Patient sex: M
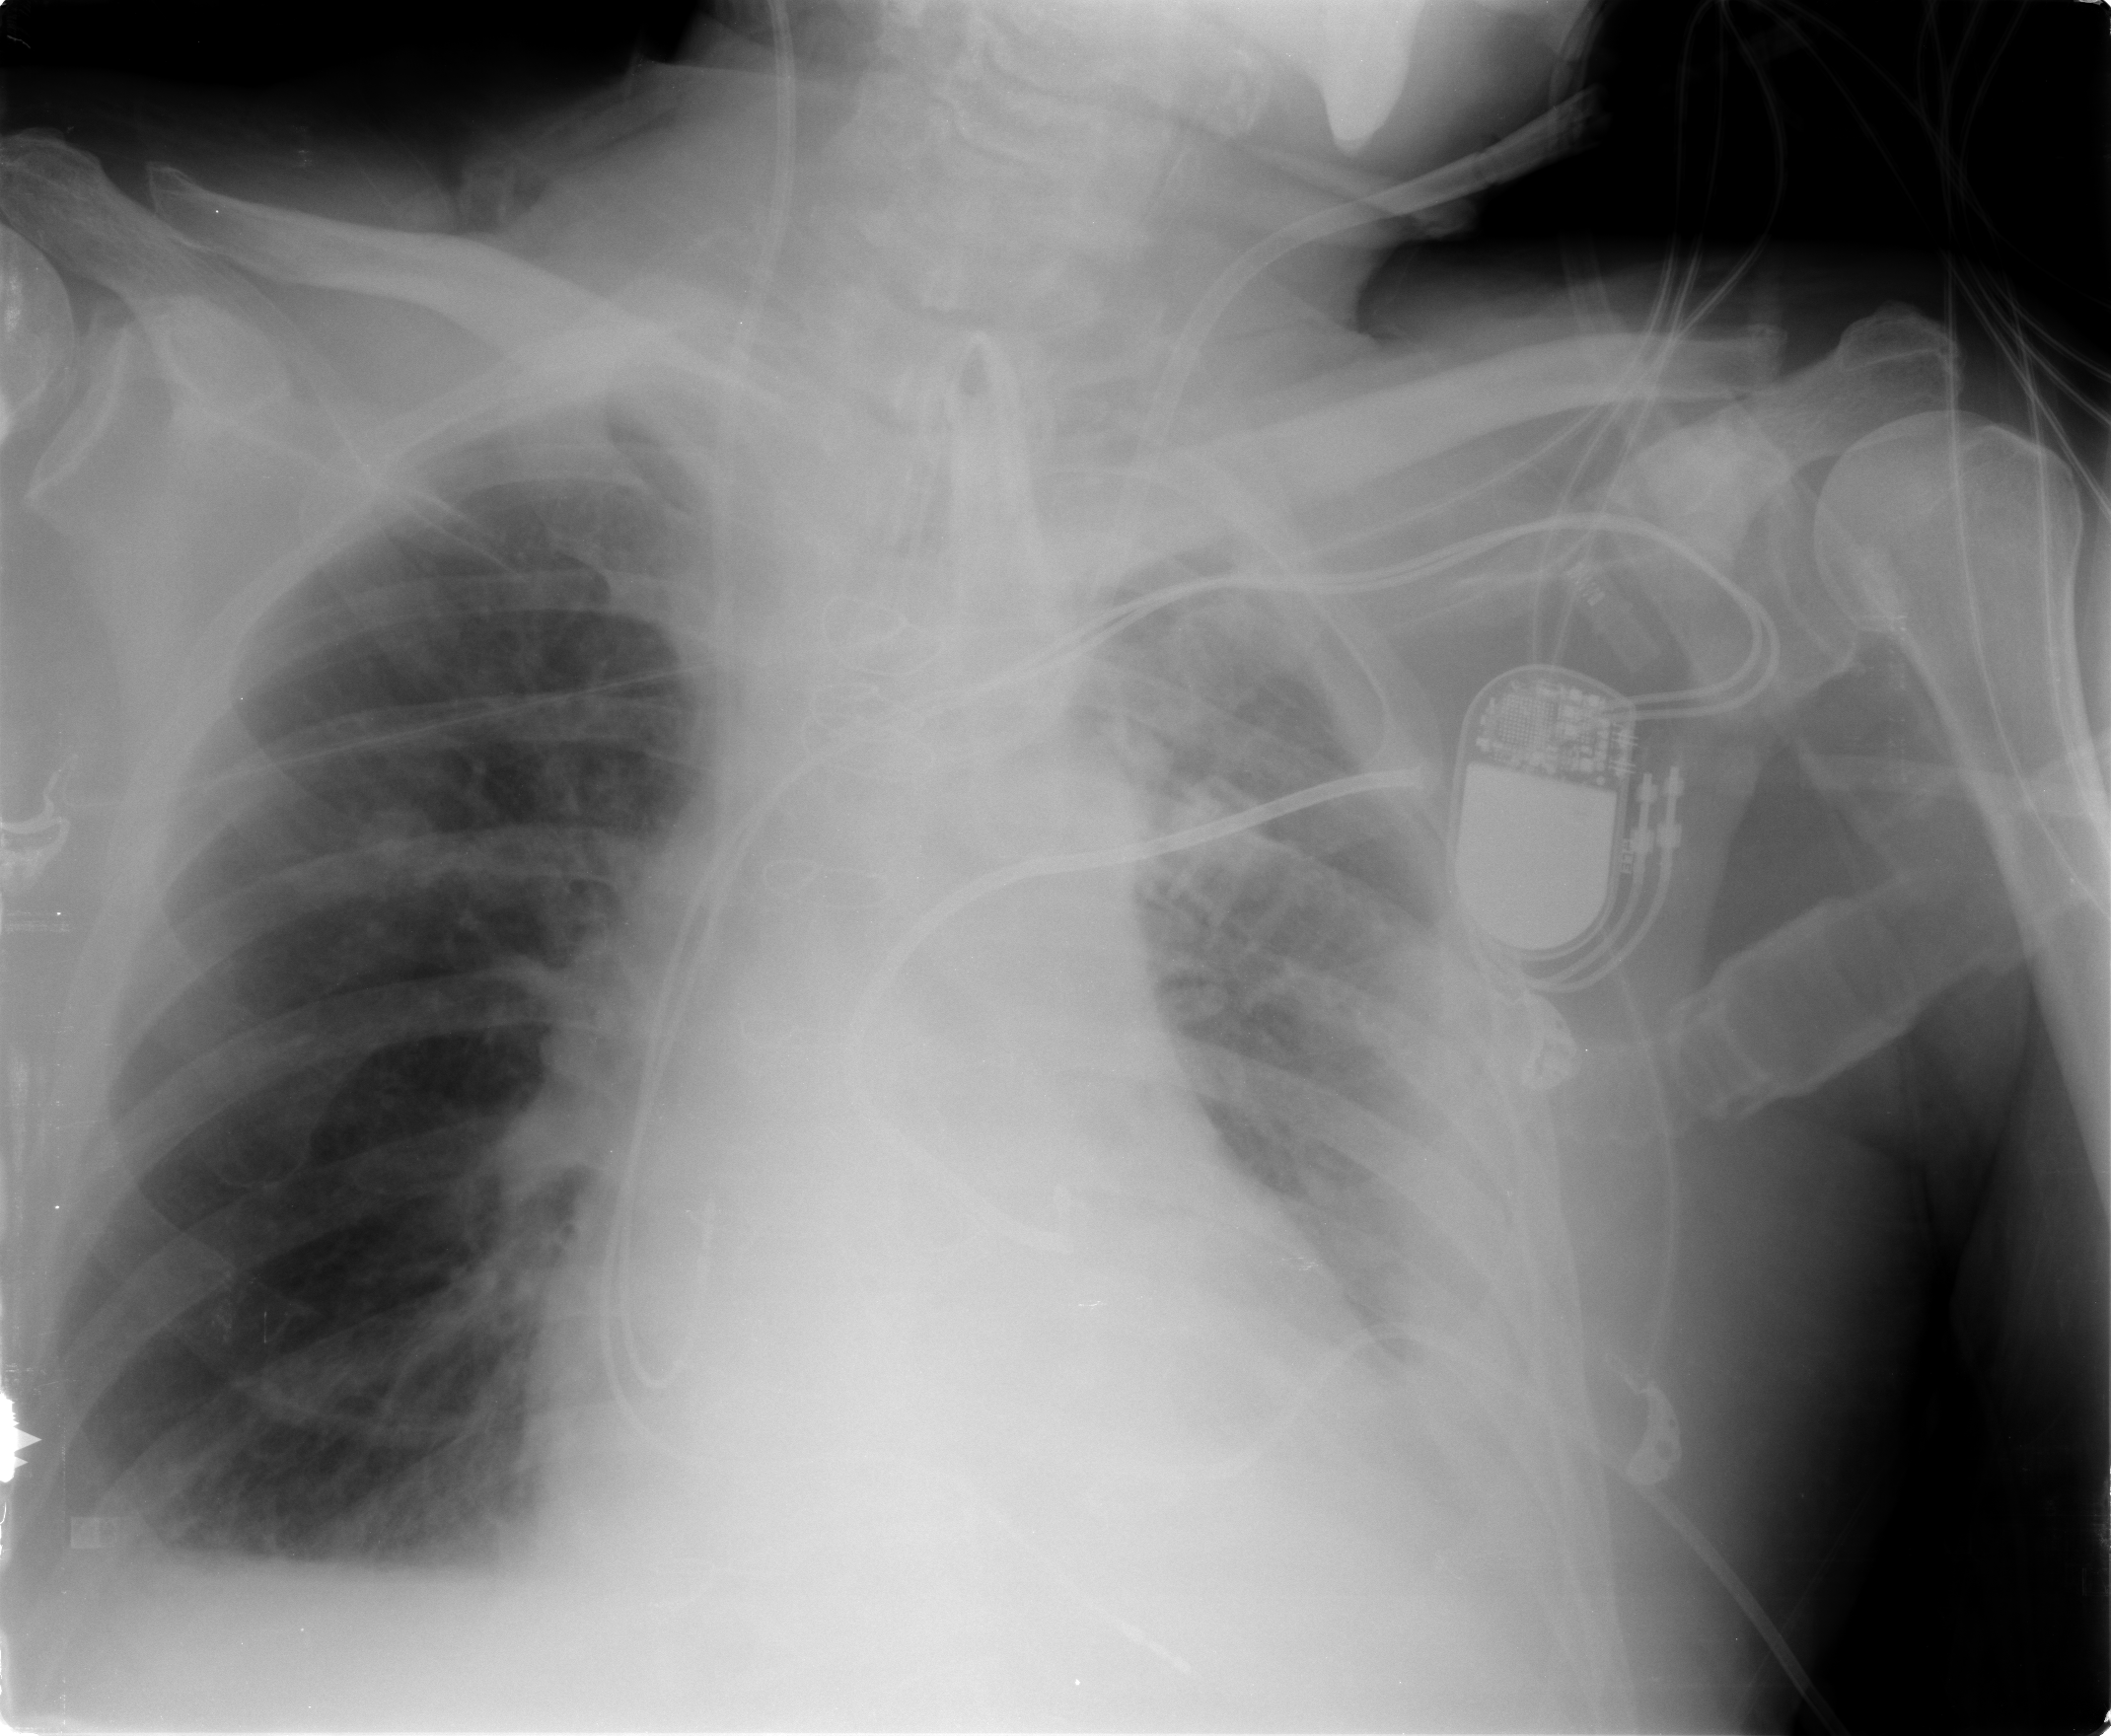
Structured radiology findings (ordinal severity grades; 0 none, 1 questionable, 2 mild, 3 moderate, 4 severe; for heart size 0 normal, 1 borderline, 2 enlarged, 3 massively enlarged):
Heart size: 2
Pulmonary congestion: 2
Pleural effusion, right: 2
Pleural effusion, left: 3
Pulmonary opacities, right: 0
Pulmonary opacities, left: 2
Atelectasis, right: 2
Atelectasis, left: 3